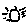
Label: sun